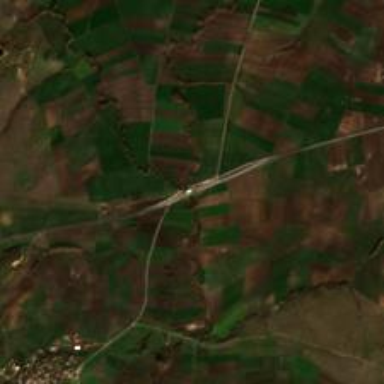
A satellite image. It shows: Trunk highway.